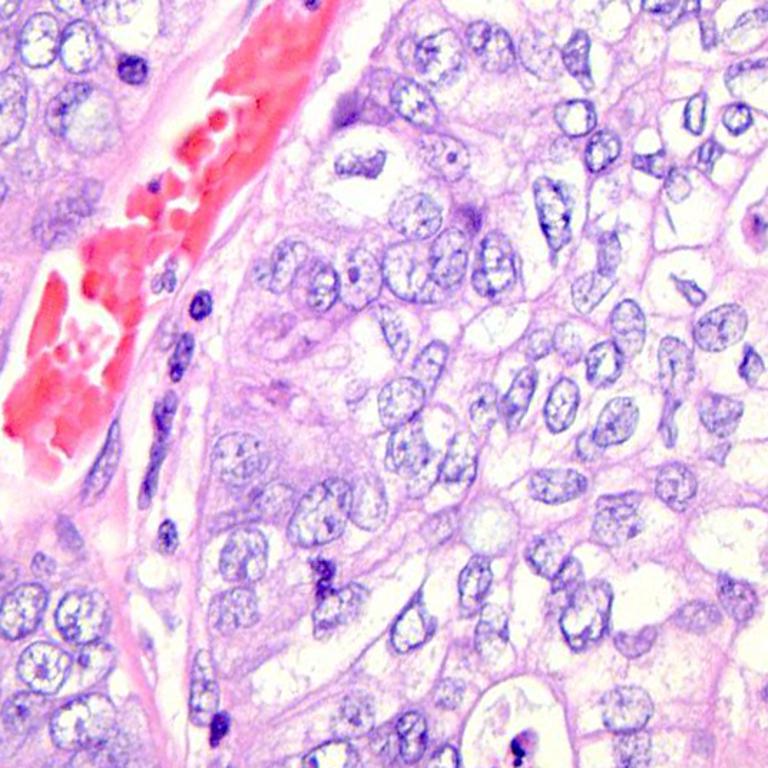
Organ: colon
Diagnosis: adenocarcinomas